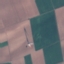
Label: AnnualCrop